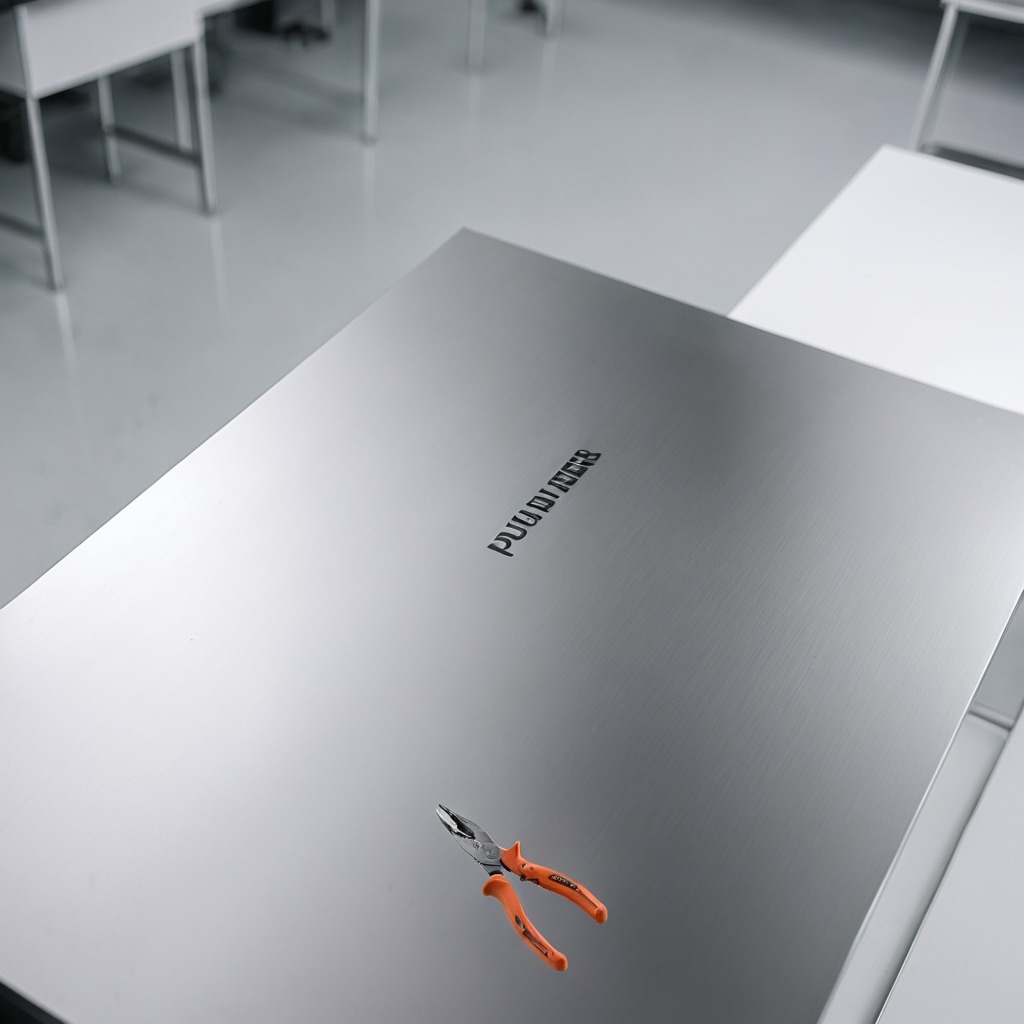
A plier is lying on a stainless steel table in a high-end prototyping lab.